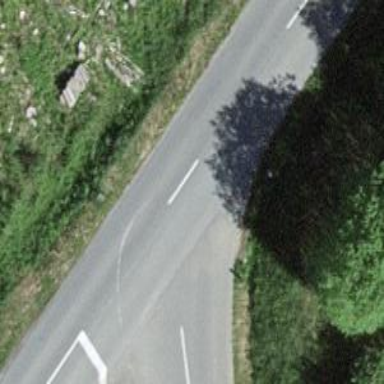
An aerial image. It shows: Tertiary road.